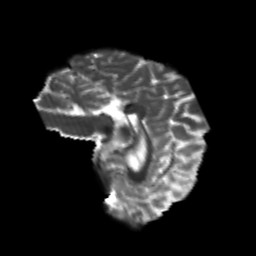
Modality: T2w
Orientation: sagittal
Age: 21
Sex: female
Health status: healthy
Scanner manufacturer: philips
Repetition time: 7.393 s
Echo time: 0.08599 s